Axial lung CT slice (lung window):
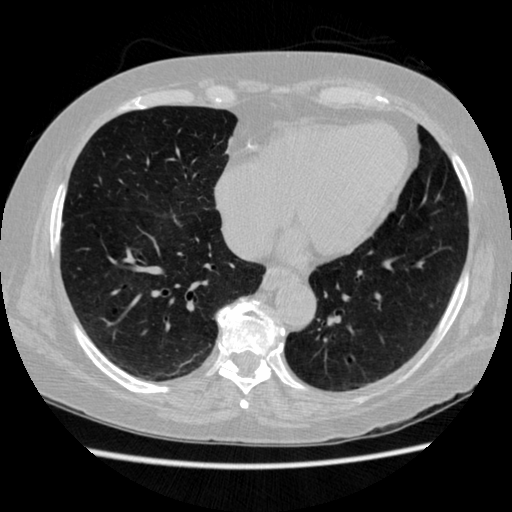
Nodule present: no